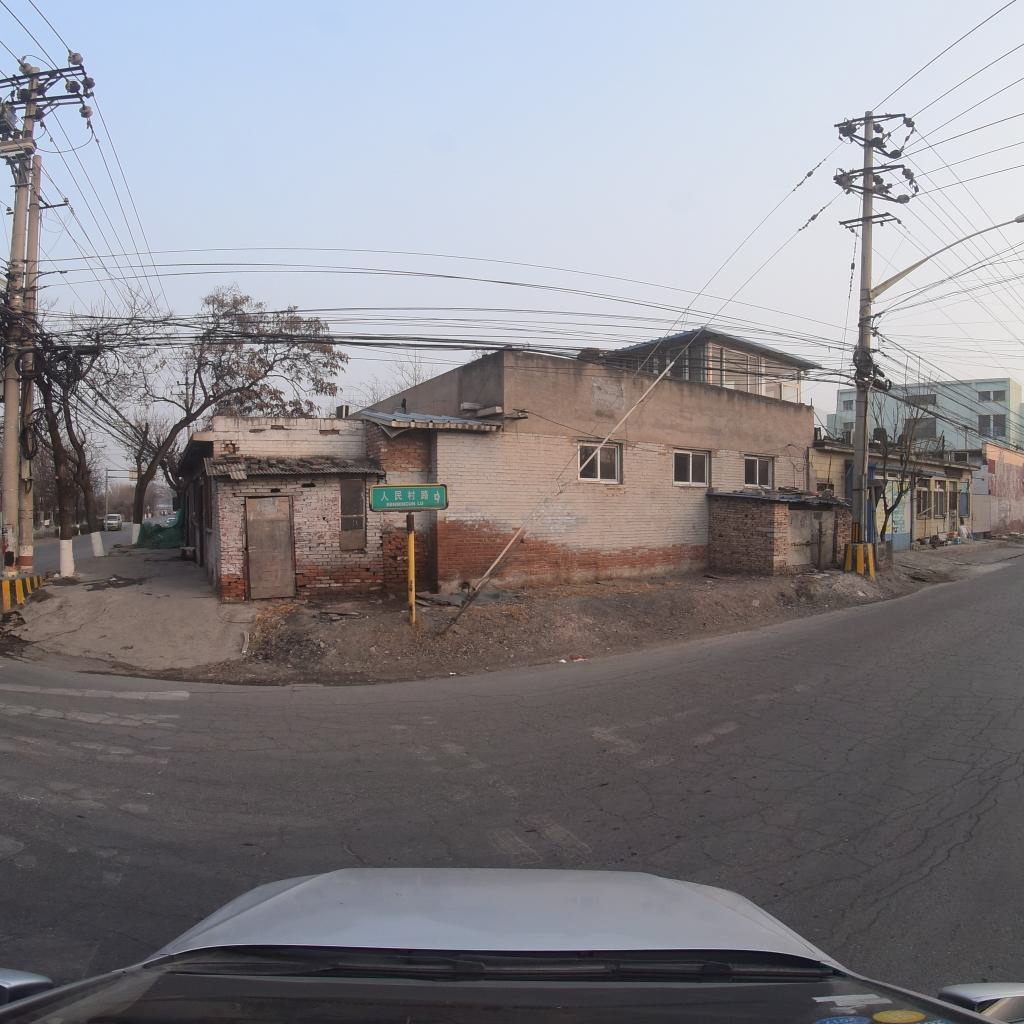
Region: Fengtai
Road damage annotations: alligator crack